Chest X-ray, PA view. Patient: 64 years old, sex F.
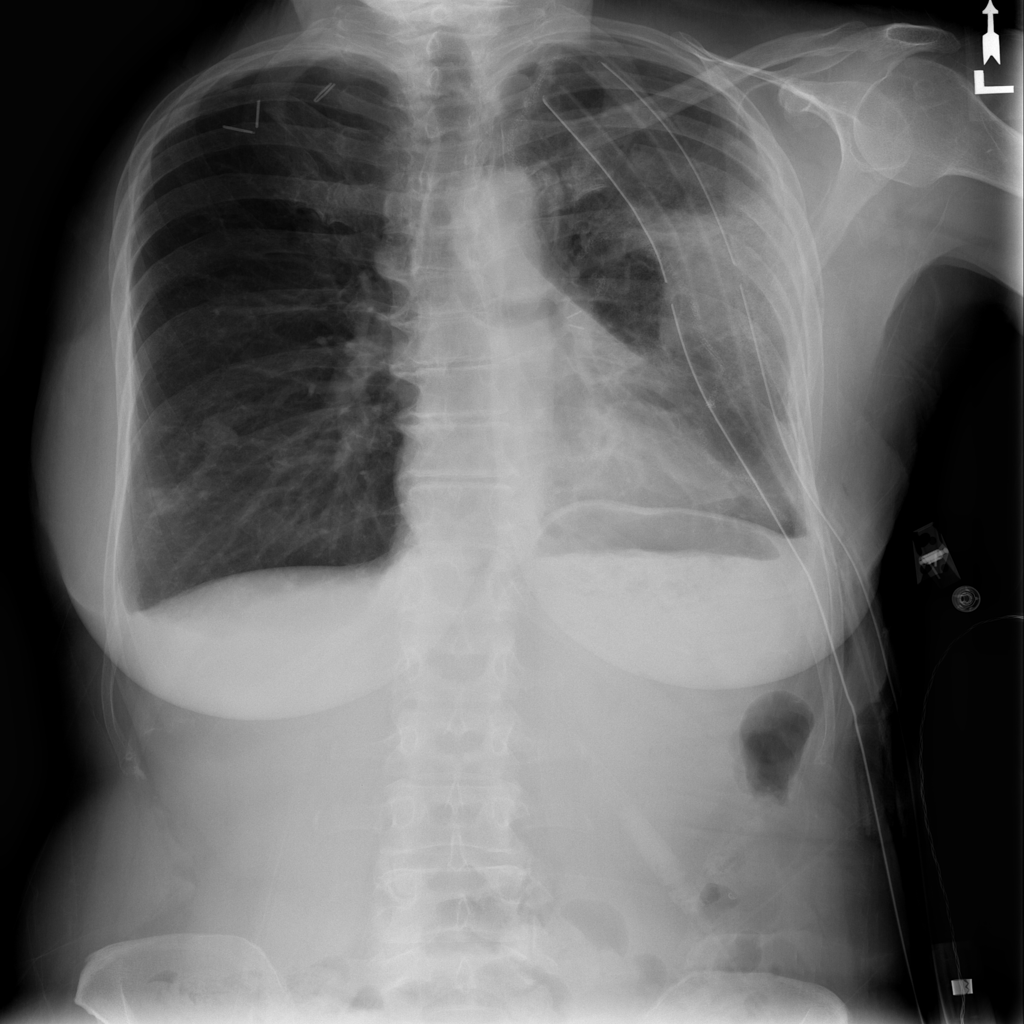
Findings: No Finding